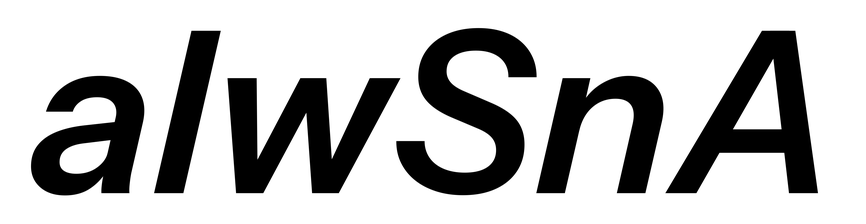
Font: InstrumentSans-Italic_SemiBold_Italic